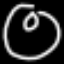
Label: donut